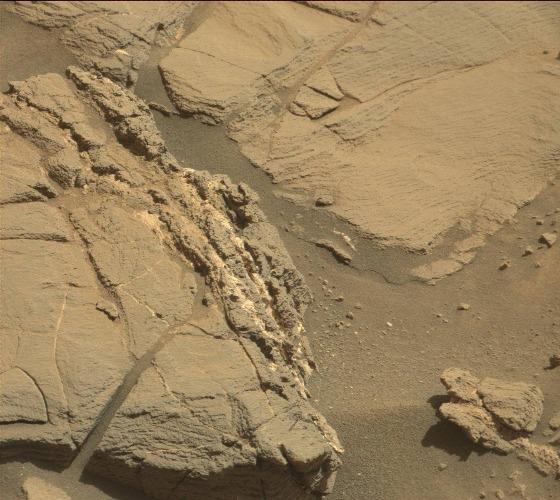
Terrain classes present: Bedrock, Gravel / Sand / Soil, Rock, Shadow